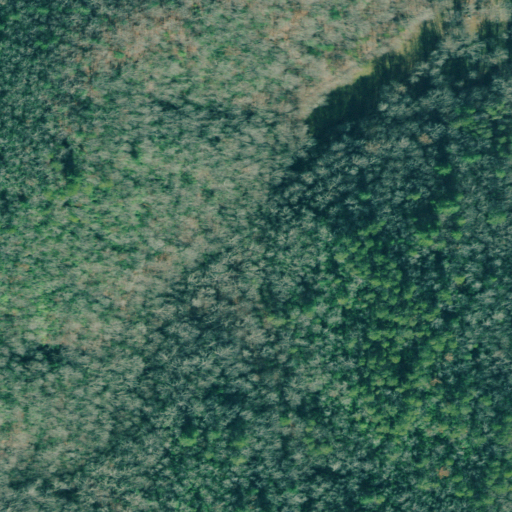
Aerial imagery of valley in Georgia named Grapevine Cove containing mixed forest, deciduous forest, and evergreen forest